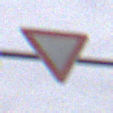
Verkehrszeichen: VorfahrtGewaehren
Umgebung: Outdoor, Suburban
Tageszeit: Midday
Wetter: Overcast
Licht: Natural
Jahreszeit: NotSpecified
Kontrast: LowContrast